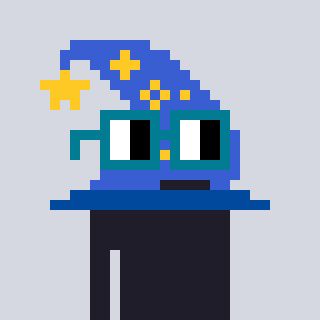
a pixel art character with square dark green glasses, a wizard hat-shaped head and a grayscale-colored body on a cool background